Question: Essentially the idea is to make 'Element-B' and 'Element-C' to cover the area starting from center of 'Element-A' and ending at the edge of 'viewport'.
So, I guess i want to get the distance value from the center of 'Element-A' to the edge of 'viewport'
:
1. Element-A doesnt have static position or size.
2. Element-B and Element-C verticalposition or height is irrelevant.

1. Calculate width of Element-A and divide it by two ( Or just get half the width if theres a way. )
2. Get the distance from the edge of Element-A to the edge of Viewport
3. Add up these calculated values.
( Of course unless theres way to get that this width straight up )
I was trying to look for a way to do list item 2. but couldnt find a way to do that.. and that more or less screws up my idea..
I have no starting point except the basic set-up for the images <URL>
Any ideas?
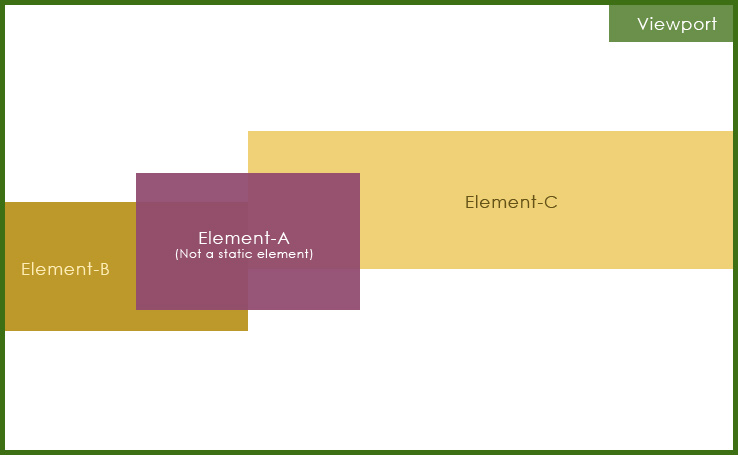
Answer: Something like this? <URL>
'''
var a = $('#Element-A'),
b = $('#Element-B'),
c = $('#Element-C'),
aw;
$(window).resize(function() {
b.width( aw = a.offset().left + a.width()/2 );
c.width( $(window).width() - aw).css('left', aw);
}).resize();
'''